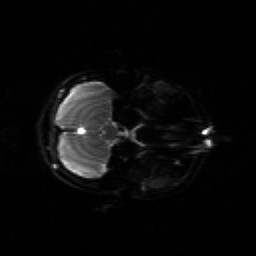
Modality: sbref
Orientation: axial
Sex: female
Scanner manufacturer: siemens
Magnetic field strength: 3 T
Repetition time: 5 s
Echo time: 0.071 s